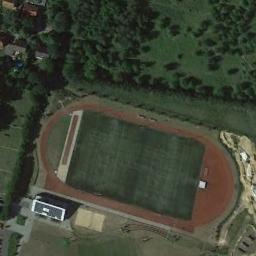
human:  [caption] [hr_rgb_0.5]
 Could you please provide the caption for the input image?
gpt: The ground track field is next to a grove of trees .

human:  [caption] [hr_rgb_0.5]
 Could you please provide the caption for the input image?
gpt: There are many trees near the ground track field .

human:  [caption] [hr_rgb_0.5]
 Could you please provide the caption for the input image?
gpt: Track and field are surrounded by lawns and trees .

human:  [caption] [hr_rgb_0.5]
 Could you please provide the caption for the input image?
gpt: There are three tracks of different sizes .

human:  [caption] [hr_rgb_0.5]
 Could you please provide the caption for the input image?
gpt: There are some green trees around the ground track field with a red track .